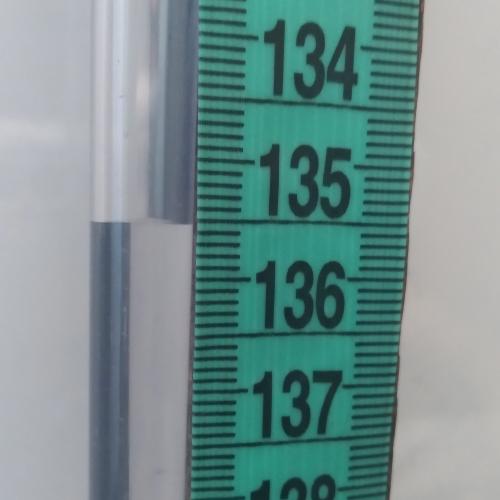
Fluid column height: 135.5 cm